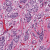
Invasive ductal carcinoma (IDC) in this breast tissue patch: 1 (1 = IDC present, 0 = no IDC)